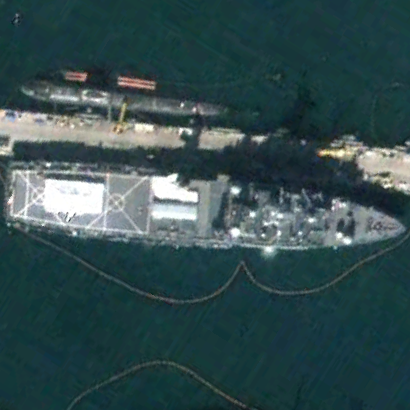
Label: combat